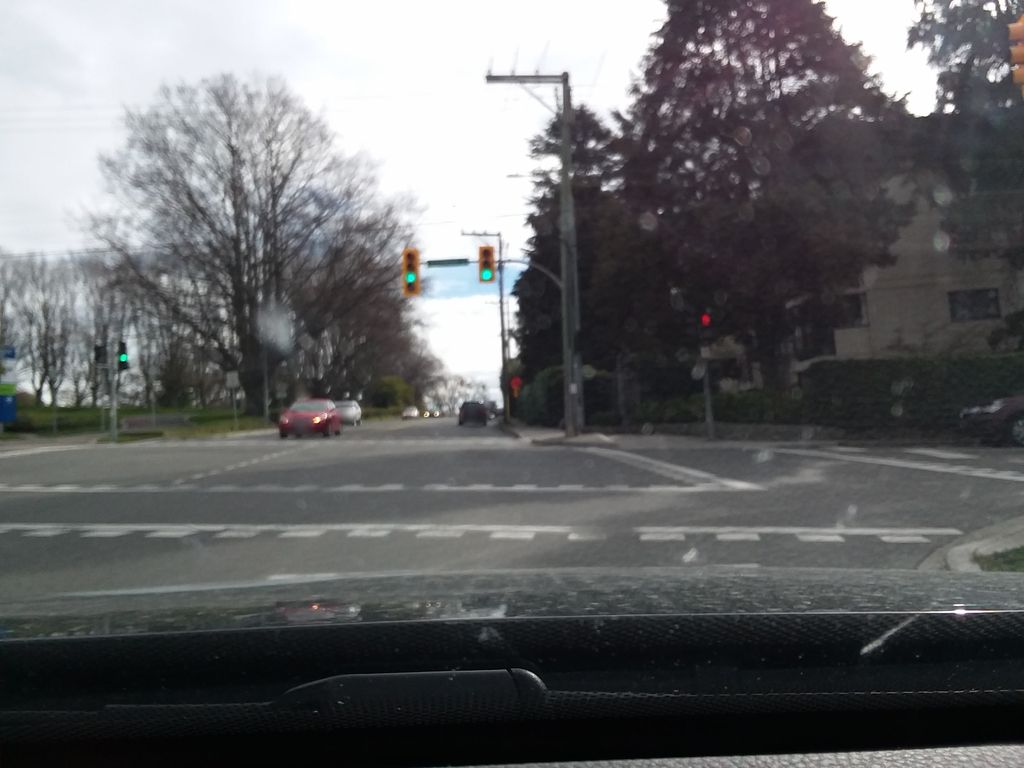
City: victoria